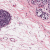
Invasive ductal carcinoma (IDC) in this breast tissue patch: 0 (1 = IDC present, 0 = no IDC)